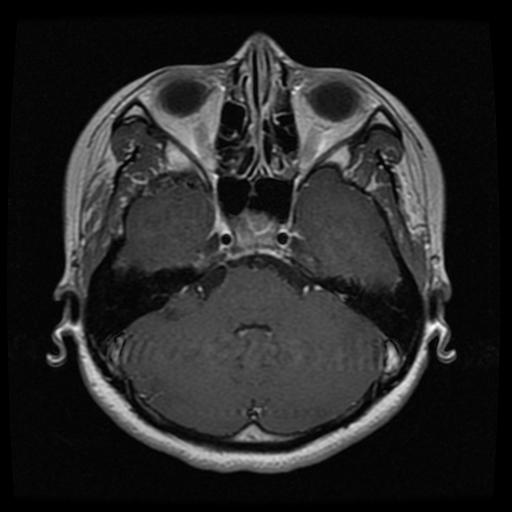
Label: pituitary